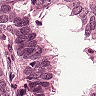
Metastatic tissue present: yes